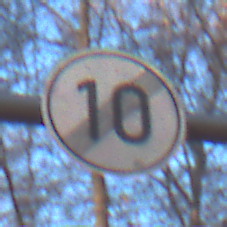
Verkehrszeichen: EndeGeschwindigkeit10
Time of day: SunriseSunset
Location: Outdoor (Nature)
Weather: Clear
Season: Autumn
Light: Natural